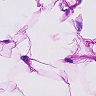
Metastatic tissue present: no